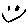
Label: smiley face